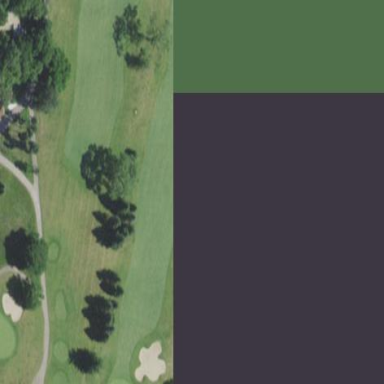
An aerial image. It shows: Golf fairway surrounded by grass.